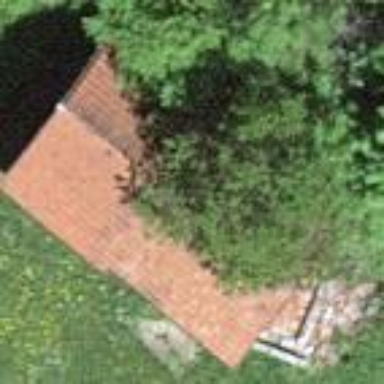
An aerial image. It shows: Shed.